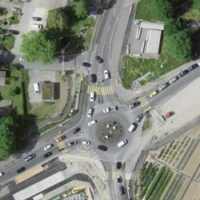
EUNIS habitat code: 57
Species observed at this site:
Galium album
Plantago lanceolata